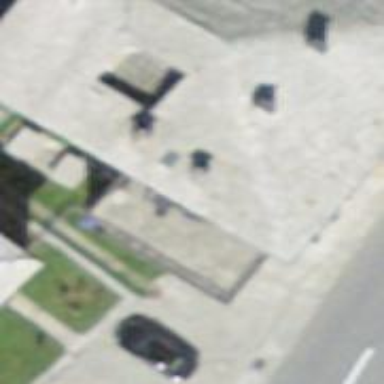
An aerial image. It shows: Restaurant.